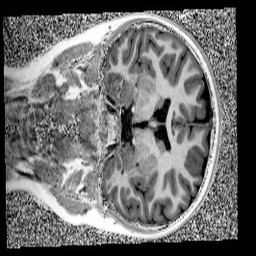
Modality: UNIT1
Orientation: coronal
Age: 9
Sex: male
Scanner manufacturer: siemens
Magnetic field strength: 3 T
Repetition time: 4 s
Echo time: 0.00299 s